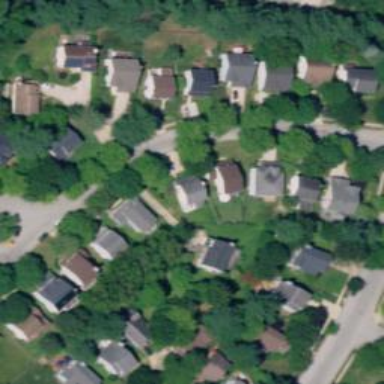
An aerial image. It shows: Driveway.